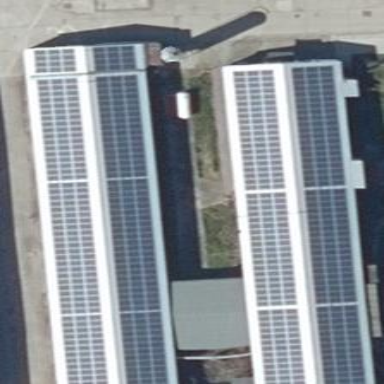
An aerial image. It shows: Solar photovoltaic panel generating electricity. It is small installation located on building.